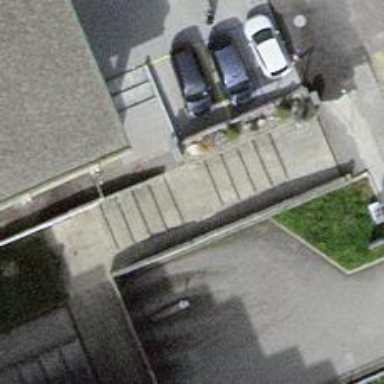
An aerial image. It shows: Concrete steps.